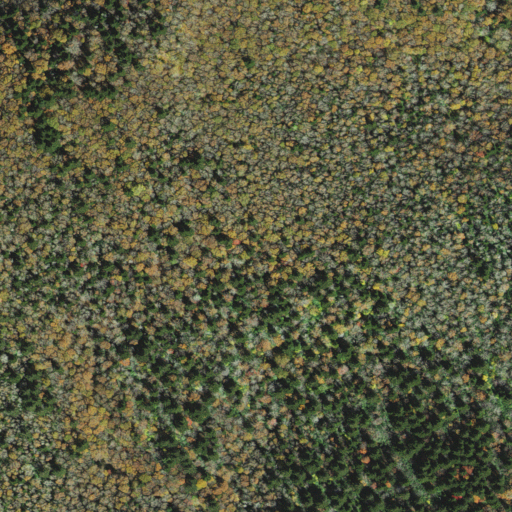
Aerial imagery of ridge(s) in North Carolina named Beech Ridge containing evergreen forest and mixed forest